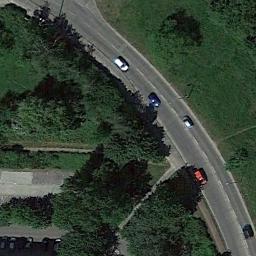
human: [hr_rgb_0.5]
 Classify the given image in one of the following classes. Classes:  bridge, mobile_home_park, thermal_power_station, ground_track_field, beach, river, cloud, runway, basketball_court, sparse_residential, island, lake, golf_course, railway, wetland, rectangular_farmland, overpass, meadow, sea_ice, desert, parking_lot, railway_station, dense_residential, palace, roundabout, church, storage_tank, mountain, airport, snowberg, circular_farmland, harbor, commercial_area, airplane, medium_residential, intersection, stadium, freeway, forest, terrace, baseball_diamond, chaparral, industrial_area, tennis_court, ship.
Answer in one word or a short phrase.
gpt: freeway